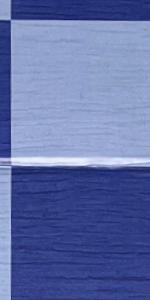
Label: Empty